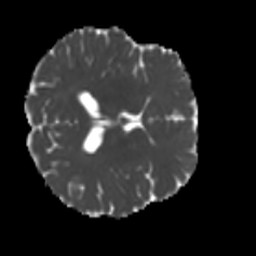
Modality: MD
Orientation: axial
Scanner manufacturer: siemens
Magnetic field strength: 3 T
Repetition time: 4 s
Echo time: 0.0594 s